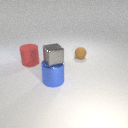
small brown rubber sphere behind large red rubber cylinder